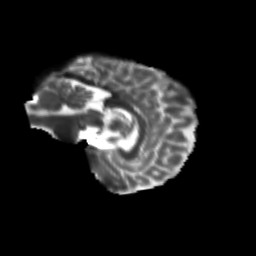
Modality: T2w
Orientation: sagittal
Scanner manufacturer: siemens
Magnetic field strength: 3 T
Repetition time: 9.2 s
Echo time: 0.084 s